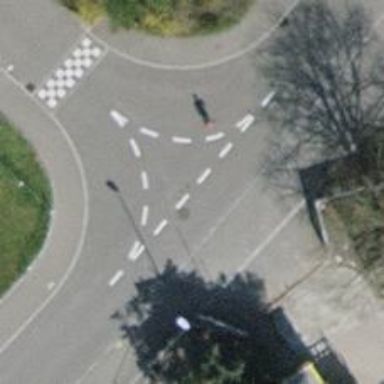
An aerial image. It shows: Traffic calming table.